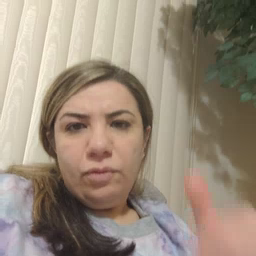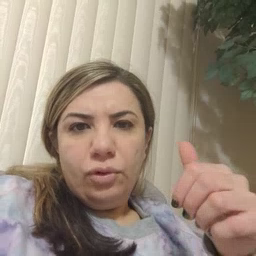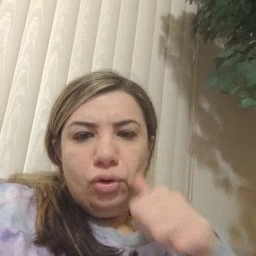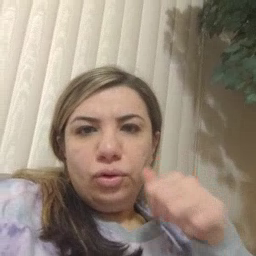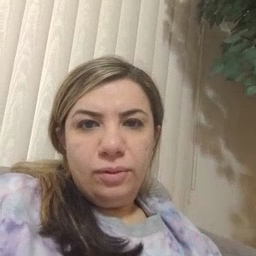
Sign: girl